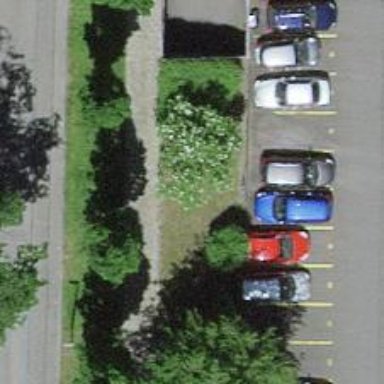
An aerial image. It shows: Parking area.